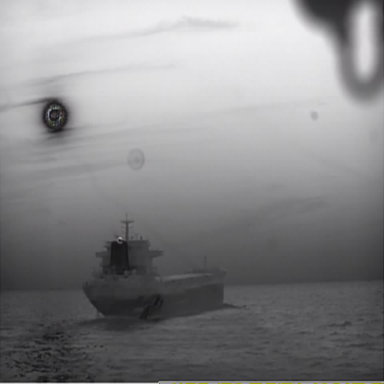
There is a liner in the infrared image.